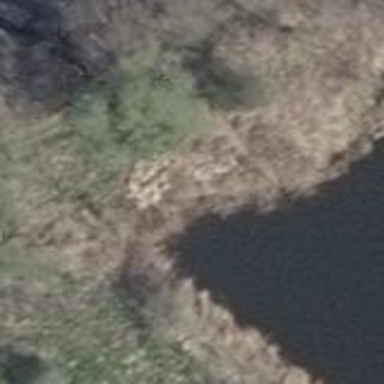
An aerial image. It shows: Swampy wetland area.